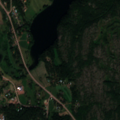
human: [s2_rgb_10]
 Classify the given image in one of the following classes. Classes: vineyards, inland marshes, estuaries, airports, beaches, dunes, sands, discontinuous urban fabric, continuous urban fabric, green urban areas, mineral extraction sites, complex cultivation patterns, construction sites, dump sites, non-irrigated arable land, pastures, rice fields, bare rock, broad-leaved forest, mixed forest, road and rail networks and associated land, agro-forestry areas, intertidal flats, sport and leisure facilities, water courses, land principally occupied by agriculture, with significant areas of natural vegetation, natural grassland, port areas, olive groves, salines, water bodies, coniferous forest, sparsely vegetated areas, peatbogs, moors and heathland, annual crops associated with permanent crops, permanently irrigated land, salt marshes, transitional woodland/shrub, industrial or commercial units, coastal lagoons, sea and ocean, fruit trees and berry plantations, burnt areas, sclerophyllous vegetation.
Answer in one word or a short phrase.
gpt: discontinuous urban fabric, land principally occupied by agriculture, with significant areas of natural vegetation, mixed forest, transitional woodland/shrub, sea and ocean